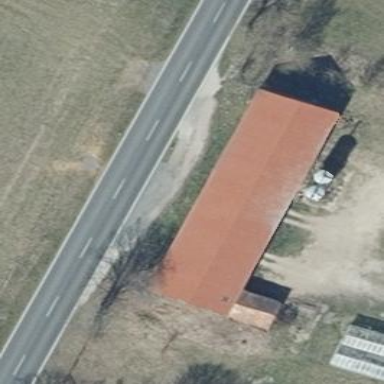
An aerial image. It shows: Building with gabled roof. The roof is oriented along the building and painted red.